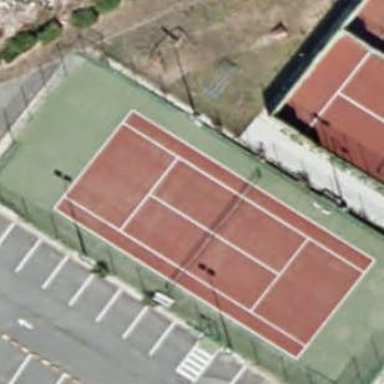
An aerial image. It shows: Tennis court on the leisure land pitch.